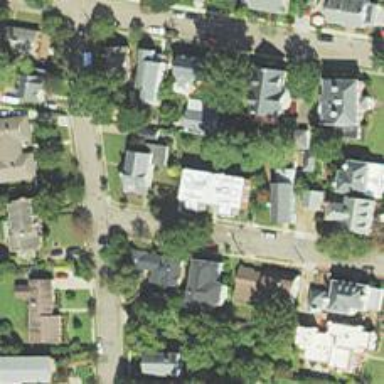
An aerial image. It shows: Neighborhood.